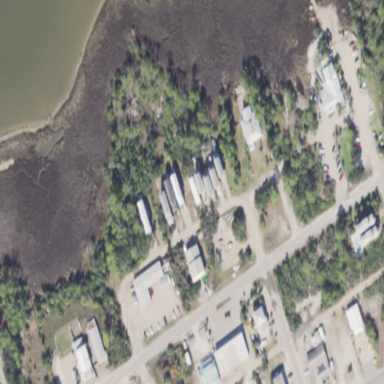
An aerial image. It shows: Residential area known as trailer park.